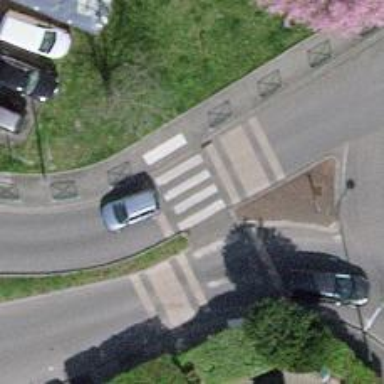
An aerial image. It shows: Uncontrolled zebra crossing on the road.